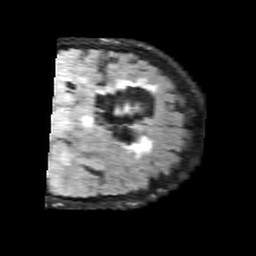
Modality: FLAIR
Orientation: coronal
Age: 54
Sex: female
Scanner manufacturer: siemens
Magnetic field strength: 3 T
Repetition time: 9 s
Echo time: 0.099 s